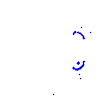
Particle: proton